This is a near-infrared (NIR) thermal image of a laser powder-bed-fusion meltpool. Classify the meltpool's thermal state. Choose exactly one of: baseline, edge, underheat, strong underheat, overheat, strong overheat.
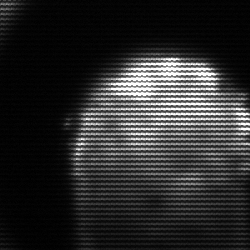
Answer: edge